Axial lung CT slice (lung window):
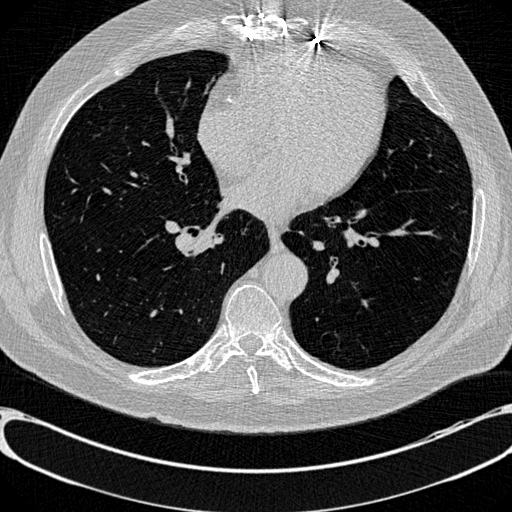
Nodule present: no